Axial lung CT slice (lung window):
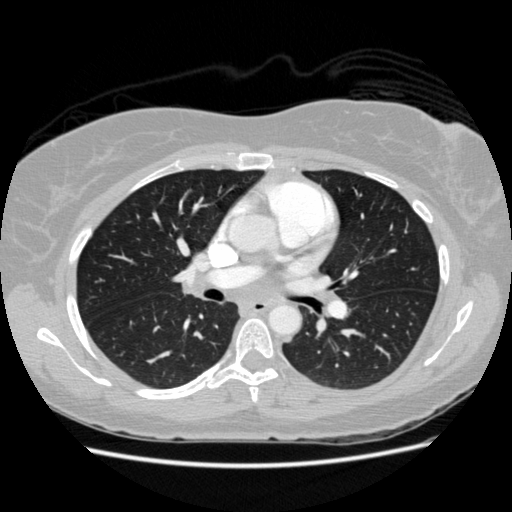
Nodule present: no